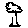
Label: tree